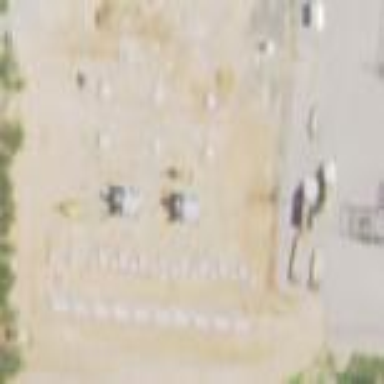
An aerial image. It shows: There is distribution substation enclosed by fence.